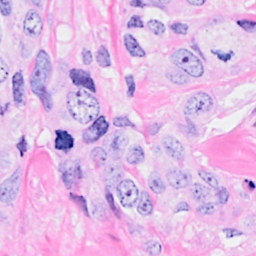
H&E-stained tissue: Breast